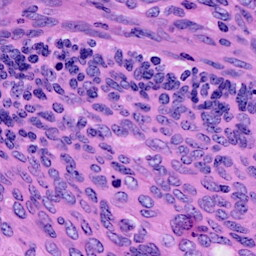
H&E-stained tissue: Cervix